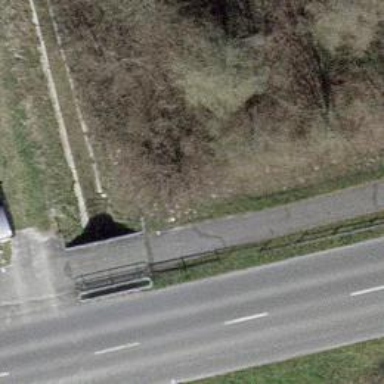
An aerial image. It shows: Concrete cycleway bridge.